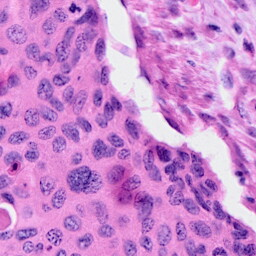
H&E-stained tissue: Cervix